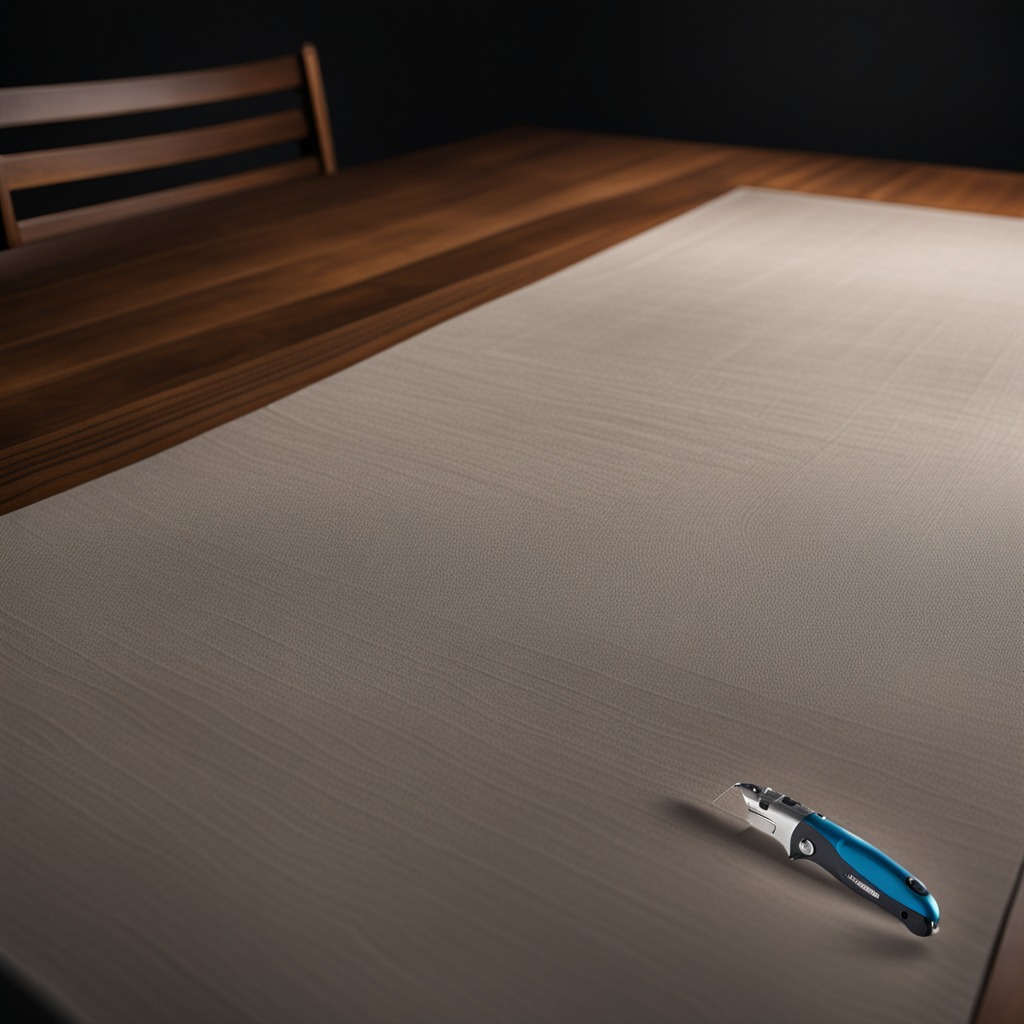
A utility knife lies on a wooden table inside a workshop at night.